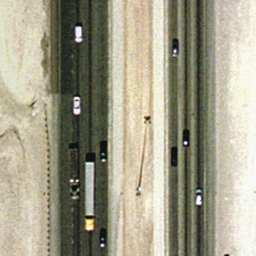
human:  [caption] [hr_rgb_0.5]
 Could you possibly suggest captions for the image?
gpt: Two straight freeways closed to each other .

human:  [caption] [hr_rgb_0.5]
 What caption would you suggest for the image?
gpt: There are two straight freeways closed together .

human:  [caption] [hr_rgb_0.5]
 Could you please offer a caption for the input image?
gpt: There are two straight freeways with some cars on the roads .

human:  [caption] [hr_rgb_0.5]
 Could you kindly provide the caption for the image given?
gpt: Two straight freeways with some cars on them .

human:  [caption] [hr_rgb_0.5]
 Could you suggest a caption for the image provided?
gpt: Two straight freeways closed to each other with some cars on them .